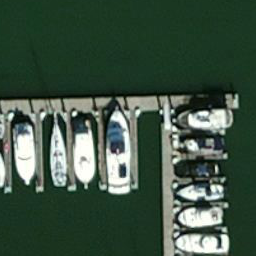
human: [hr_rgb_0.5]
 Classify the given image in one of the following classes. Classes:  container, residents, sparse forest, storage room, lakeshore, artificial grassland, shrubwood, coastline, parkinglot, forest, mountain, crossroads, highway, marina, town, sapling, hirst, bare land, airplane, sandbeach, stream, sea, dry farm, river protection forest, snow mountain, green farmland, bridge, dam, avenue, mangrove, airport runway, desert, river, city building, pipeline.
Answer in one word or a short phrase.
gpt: marina